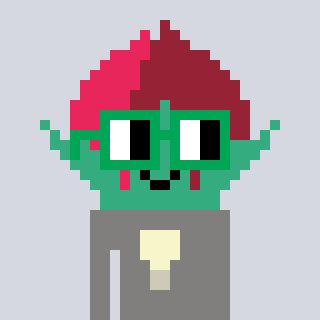
a pixel art character with square green glasses, a rosebud-shaped head and a bluegrey-colored body on a cool background